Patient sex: M
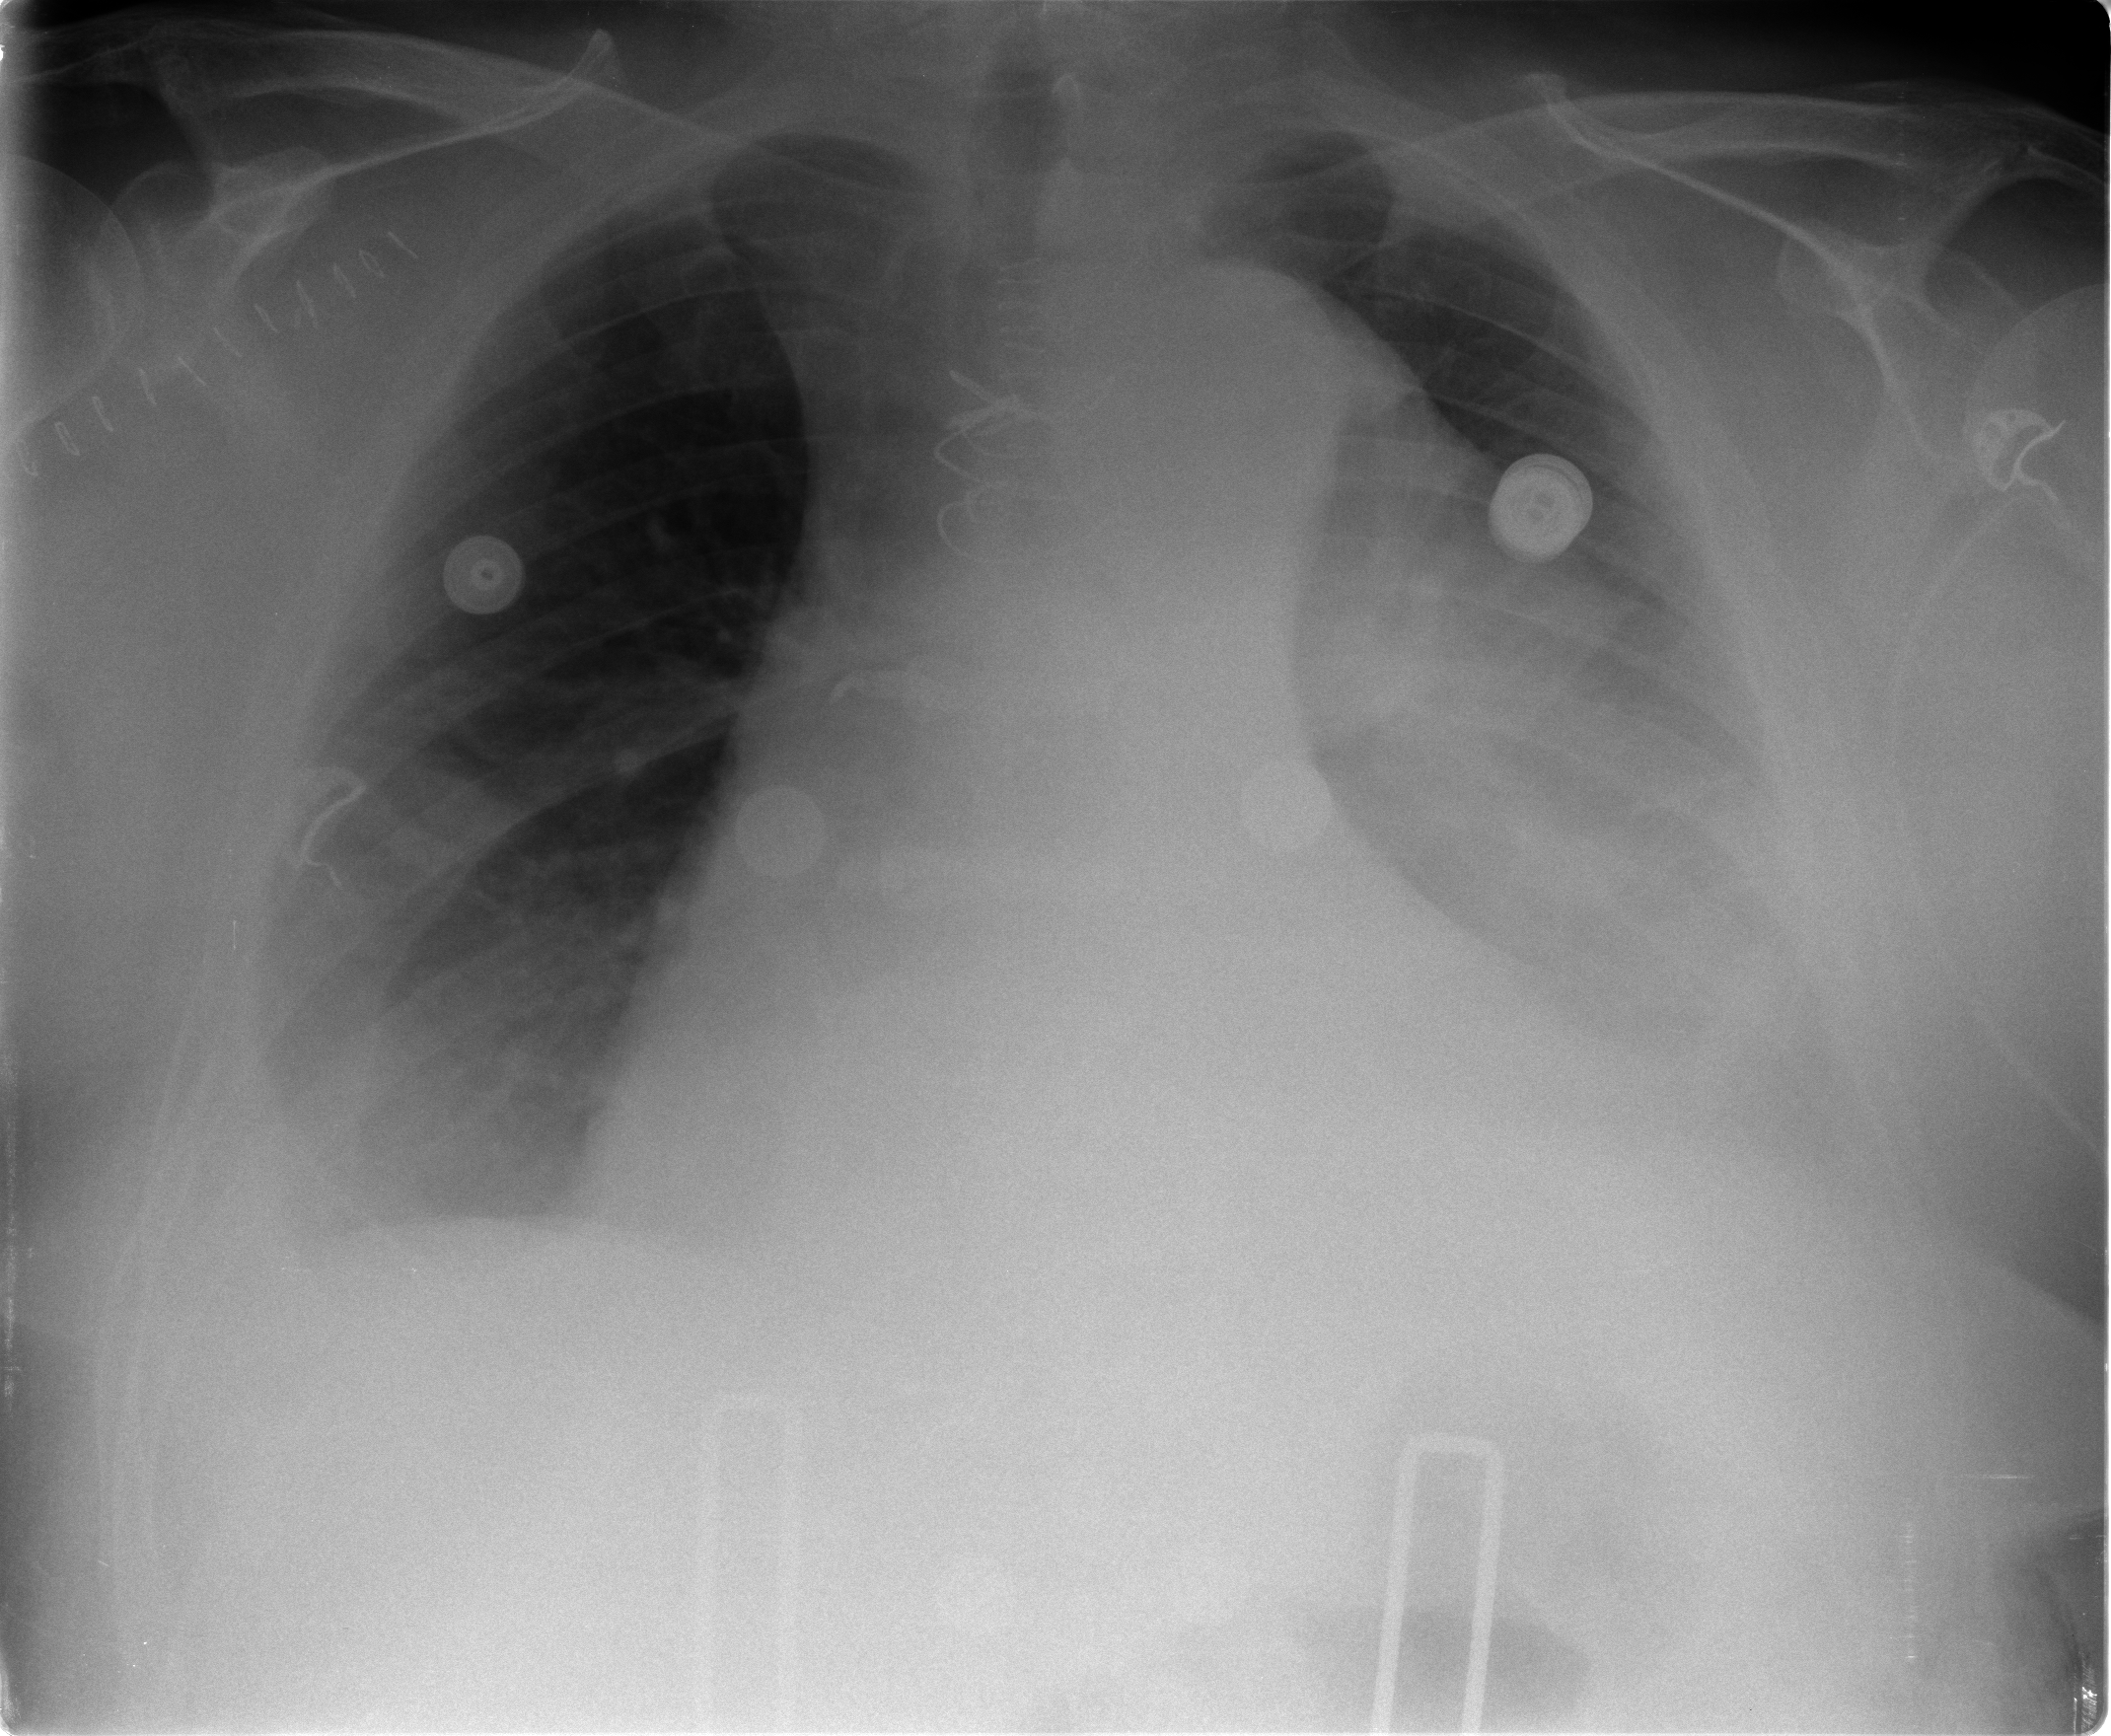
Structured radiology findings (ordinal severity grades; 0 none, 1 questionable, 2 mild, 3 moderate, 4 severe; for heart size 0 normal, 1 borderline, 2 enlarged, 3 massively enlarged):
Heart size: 2
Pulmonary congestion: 2
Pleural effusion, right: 2
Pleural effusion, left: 3
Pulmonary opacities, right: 0
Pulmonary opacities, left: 0
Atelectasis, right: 2
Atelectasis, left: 3